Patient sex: F
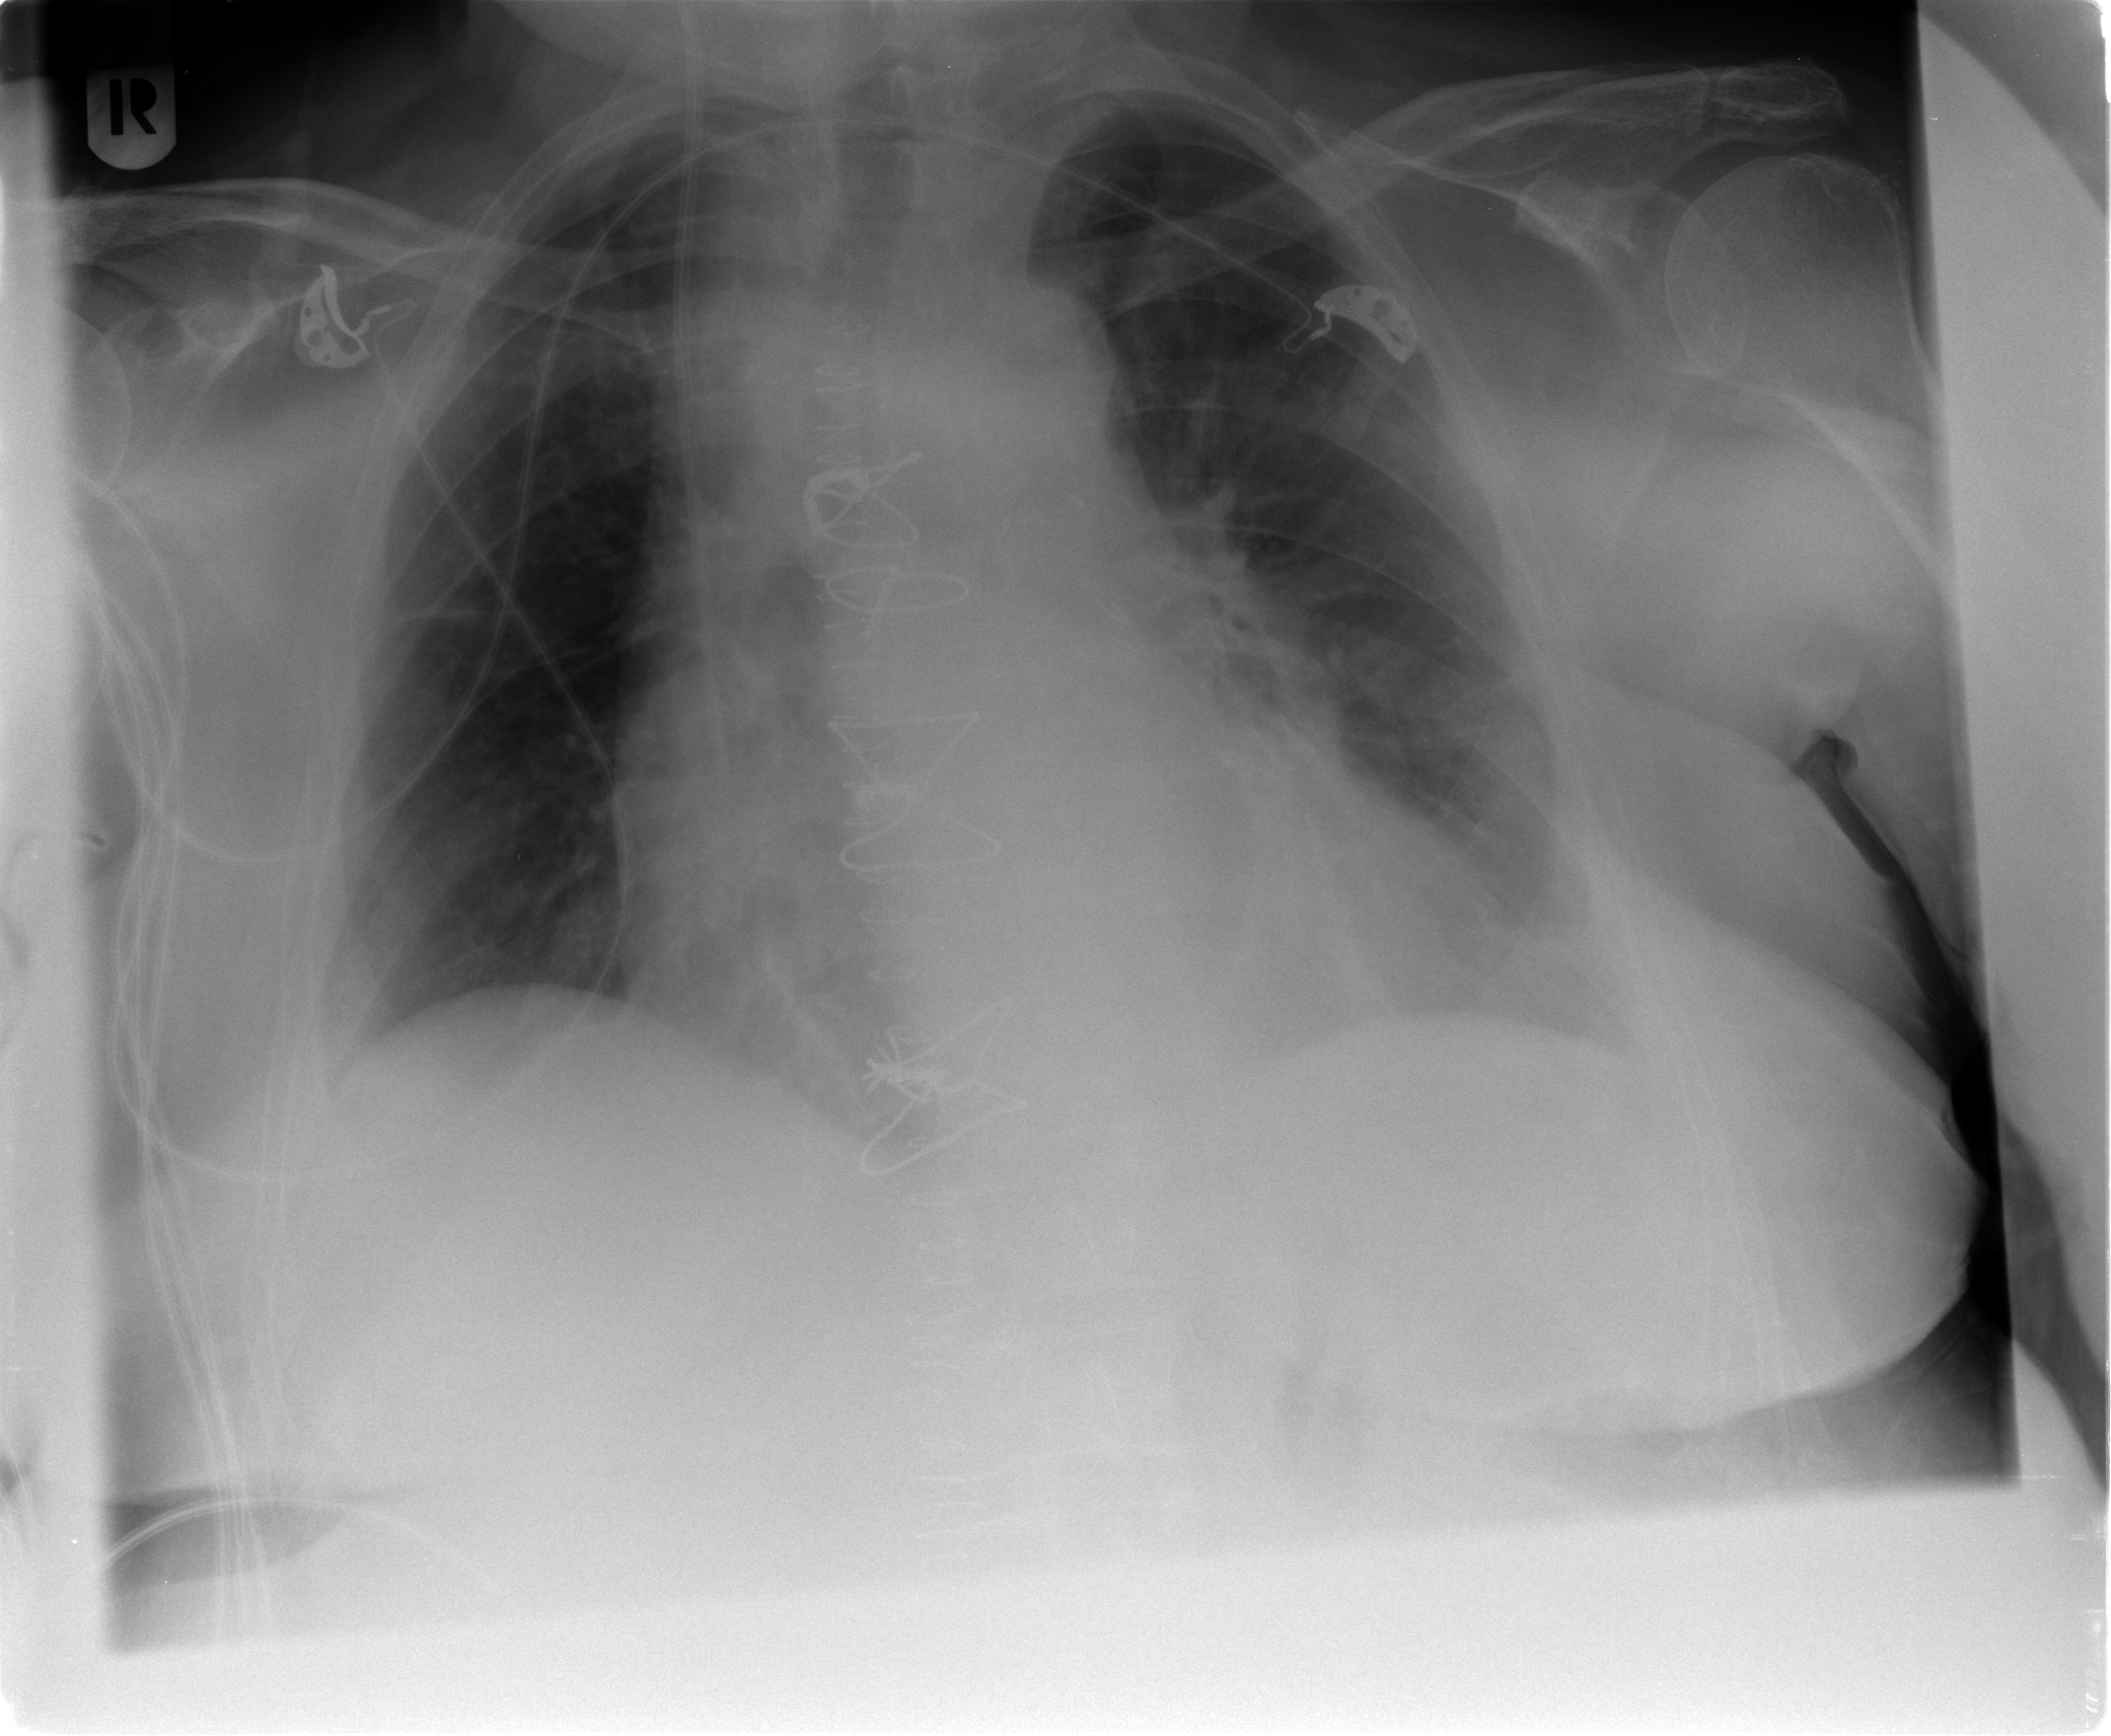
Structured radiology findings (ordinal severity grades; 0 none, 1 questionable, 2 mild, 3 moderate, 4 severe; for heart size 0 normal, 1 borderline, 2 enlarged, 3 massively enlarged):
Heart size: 2
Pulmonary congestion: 2
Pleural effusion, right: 1
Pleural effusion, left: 2
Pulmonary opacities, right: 0
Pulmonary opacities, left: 1
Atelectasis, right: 1
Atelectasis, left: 2